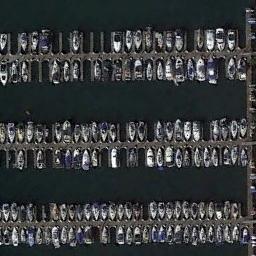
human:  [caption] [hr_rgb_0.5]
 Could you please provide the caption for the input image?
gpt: The left side of the harbor was full of boats .

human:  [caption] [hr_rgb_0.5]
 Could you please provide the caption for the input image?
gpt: The harbor has lots of neatly docked boats and the color of the waters is green .

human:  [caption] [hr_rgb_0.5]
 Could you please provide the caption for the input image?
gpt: Many yachts are neatly arranged on the sea side of the harbor .

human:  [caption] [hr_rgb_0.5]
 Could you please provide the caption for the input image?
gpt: There are numerous ships in the harbor .

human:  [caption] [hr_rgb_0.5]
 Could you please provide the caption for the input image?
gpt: There are many ships docked neatly at the harbor .